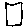
Label: square